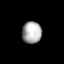
Tissue: lung
Cell type: Endothelial cells
Senescence score: 0.5955
Nuclear area (px): 420
Mean DAPI intensity: 170.498